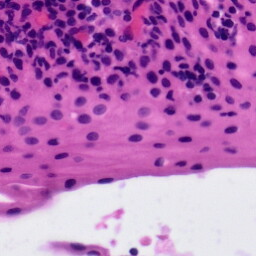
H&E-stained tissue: Tonsil